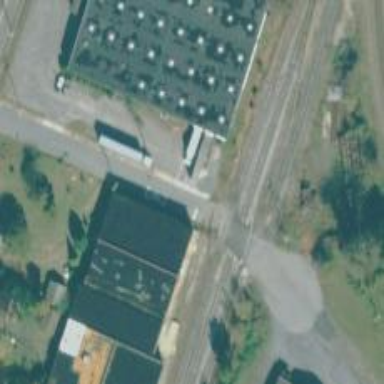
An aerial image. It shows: Rail spur service.